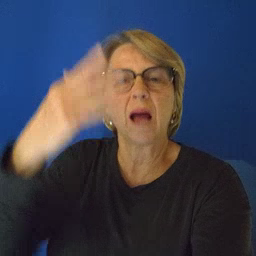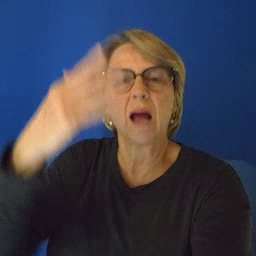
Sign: black